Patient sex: M
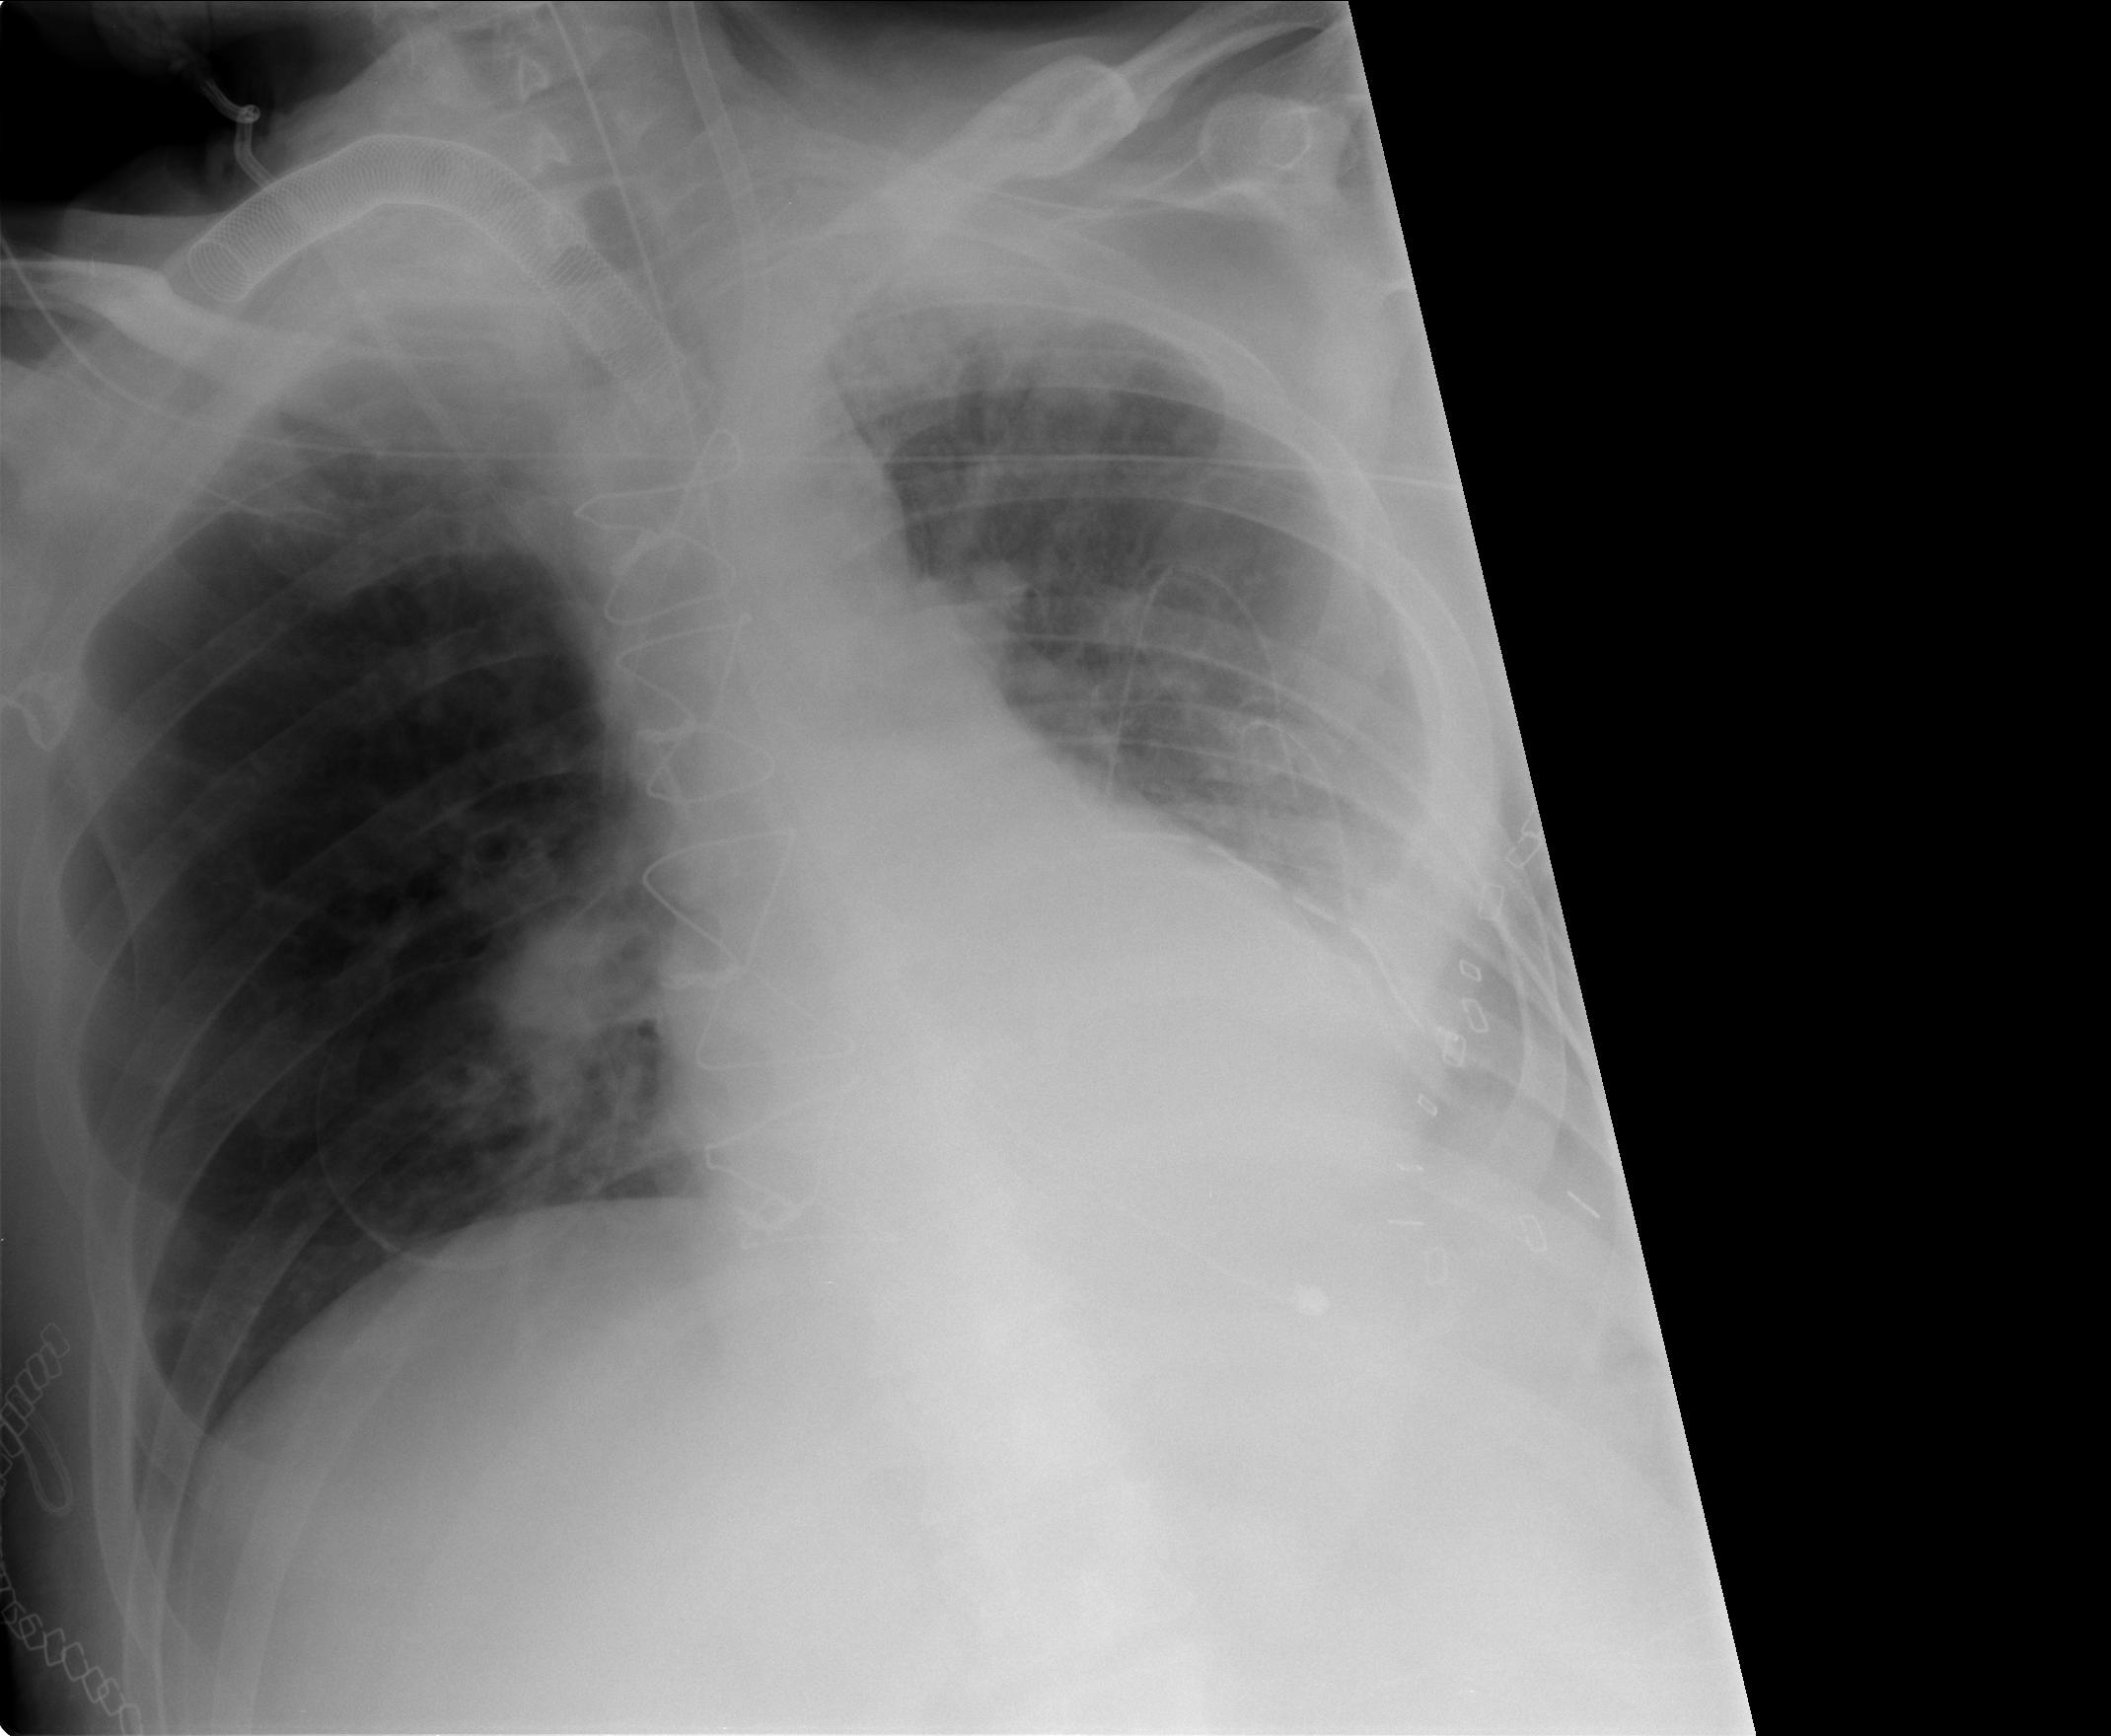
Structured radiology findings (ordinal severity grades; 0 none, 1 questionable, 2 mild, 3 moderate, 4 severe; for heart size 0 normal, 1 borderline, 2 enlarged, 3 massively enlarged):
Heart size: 0
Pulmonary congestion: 2
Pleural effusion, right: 0
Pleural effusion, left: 2
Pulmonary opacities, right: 0
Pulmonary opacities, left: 2
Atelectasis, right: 1
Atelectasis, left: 3